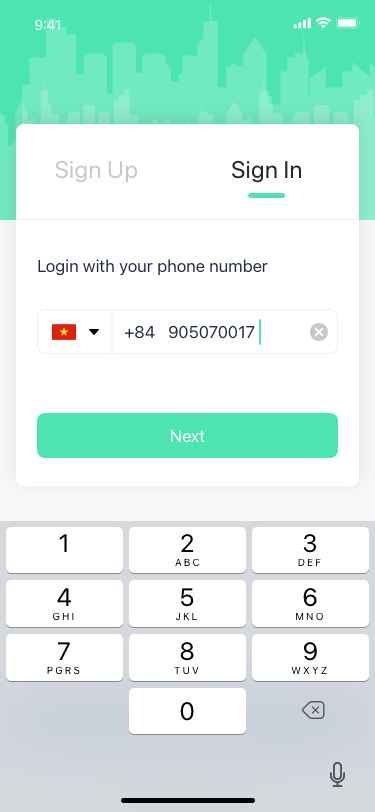
Text in this UI design:
Sign Up
Sign In
Login with your phone number
905070017
+84
Next
Connect with Facebook